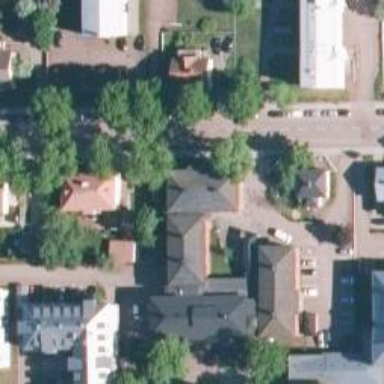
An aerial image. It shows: Hospital building with hipped roof.